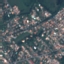
Land use / land cover class: Residential